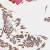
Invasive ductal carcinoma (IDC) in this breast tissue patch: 0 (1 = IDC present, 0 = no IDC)